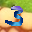
Label: 3